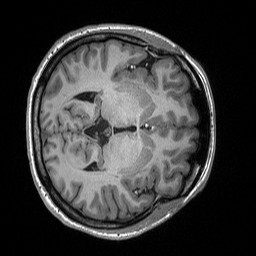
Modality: T1w
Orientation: axial
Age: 33
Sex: female
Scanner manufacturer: siemens
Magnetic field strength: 3 T
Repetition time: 2.53 s
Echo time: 0.00219 s